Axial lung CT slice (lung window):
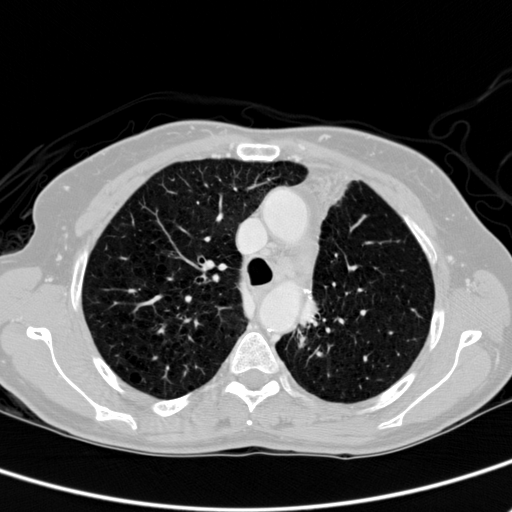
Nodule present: no